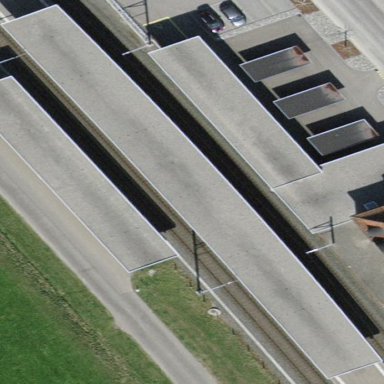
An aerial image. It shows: View of roof of building.